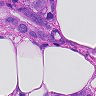
Metastatic tissue present: yes